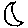
Label: moon